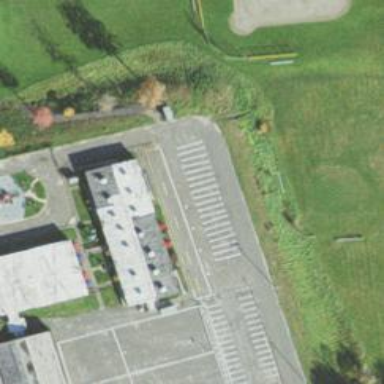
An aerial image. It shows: Kindergarten.